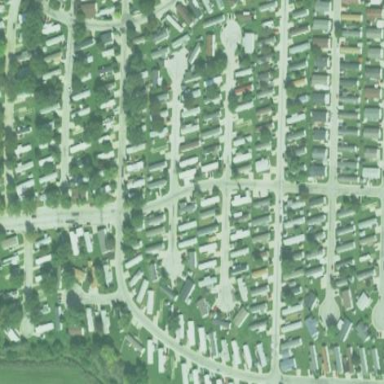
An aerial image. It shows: Residential area within neighborhood.